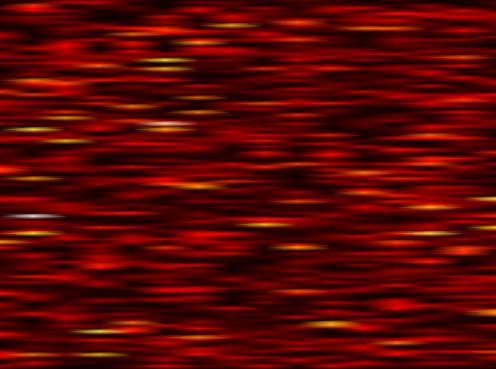
Label: FOFDM